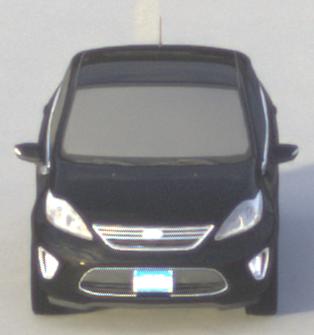
Make: Ford
Model: Fiesta
Detailed model: ’09 Sedan (seventh series)
Model produced from: 2010
Model produced until: 2017
Doors: 4
Color: black
Road condition: dry road
Daytime: morning or afternoon
Contrast: medium contrast